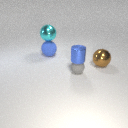
large blue rubber sphere to the left of large brown metal sphere